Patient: sex F, age 80
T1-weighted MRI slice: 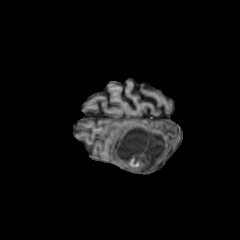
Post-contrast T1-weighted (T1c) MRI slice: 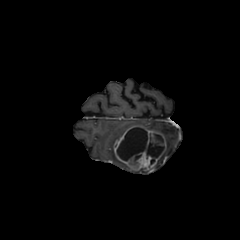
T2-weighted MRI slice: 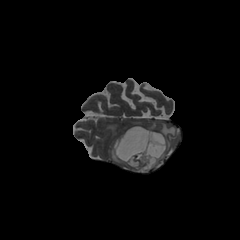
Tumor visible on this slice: yes
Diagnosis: Glioblastoma, IDH-wildtype
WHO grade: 4